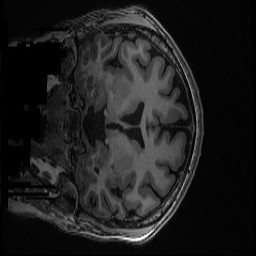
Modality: T1w
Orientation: coronal
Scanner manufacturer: ge
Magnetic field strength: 3 T
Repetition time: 0.008164 s
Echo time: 0.003184 s